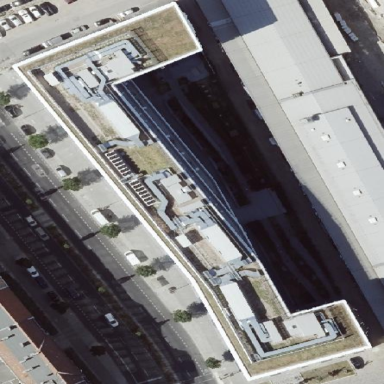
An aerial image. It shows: Office building with flat roof.